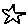
Label: star